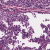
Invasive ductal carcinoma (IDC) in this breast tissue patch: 1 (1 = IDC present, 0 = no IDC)